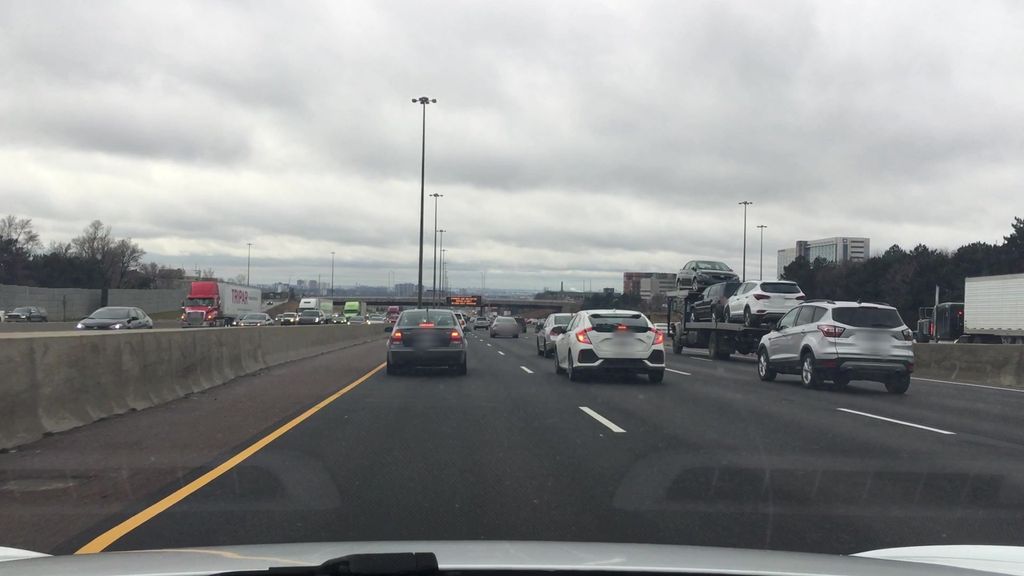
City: toronto